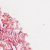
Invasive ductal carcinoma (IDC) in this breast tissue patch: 0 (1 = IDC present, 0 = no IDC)